Question: I have created in my project two additional solution platforms:

My active solution is "AnyCPU", when I press the button to compile the application there is a way to build also the other two platforms in their respective directories?.
This can be done?, maybe using some kind of compiler command?
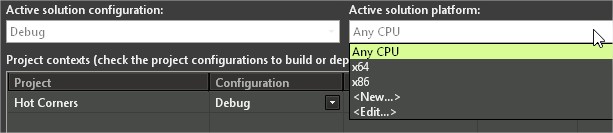
Answer: C:..........\Microsoft.NET\Framework644.0.30319\msbuild.exe "C:.......\ .sln /t:build /m:8 /p:RunCodeAnalysis=false;BuildInParallel=True /v:n
Do that for each .sln you got! And put that in a batch file. The compile is out of VS.